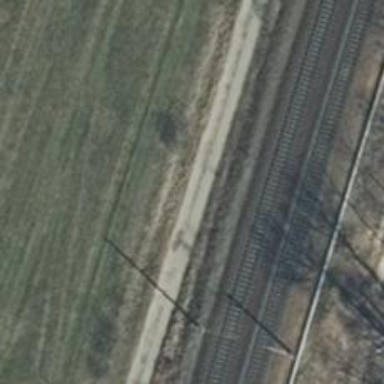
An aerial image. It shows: Sandy track road with grade4 tracktype.